Question: I am using sugar pro 6.3.0 but when i redoeder my tabs with the Display Module Tabs and Subpanels option available in Administration tab, the tab like Accounts automatically gets displayed before other tabs even if the Accounts tab is displayed below the other tabs on the Administration"Display Module Tabs and Subpanels as shown below:

Any idea where to change that priority to see the tabs in the exact order as shown in the Displayed Tabs column in the above figure?
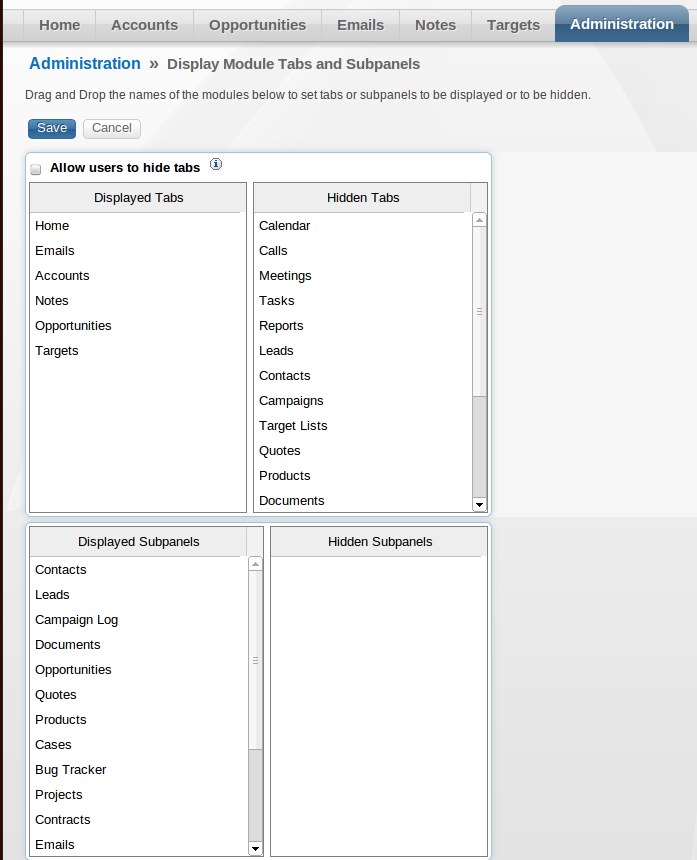
Answer: Click your username at the top, next to 'Log Out'.
Then click the tab 'Advanced'.
In the panel 'Layout Options', you should be able to arrange the order of tabs for the particular user.
Clicking 'Reset User Preferences' button on the same page should also fix it.